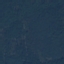
Land use / land cover class: Forest